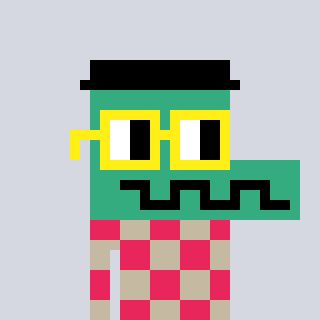
a pixel art character with square yellow glasses, a crocodile-shaped head and a bege-colored body on a cool background